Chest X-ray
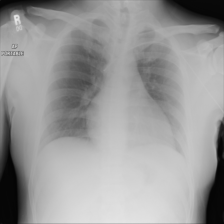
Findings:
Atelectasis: negative
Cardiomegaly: negative
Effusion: negative
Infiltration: negative
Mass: negative
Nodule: negative
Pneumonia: negative
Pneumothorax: negative
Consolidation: negative
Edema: negative
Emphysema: negative
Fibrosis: negative
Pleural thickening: negative
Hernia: negative